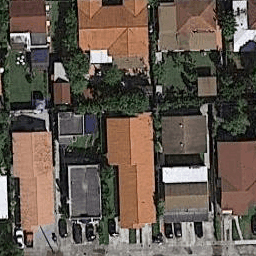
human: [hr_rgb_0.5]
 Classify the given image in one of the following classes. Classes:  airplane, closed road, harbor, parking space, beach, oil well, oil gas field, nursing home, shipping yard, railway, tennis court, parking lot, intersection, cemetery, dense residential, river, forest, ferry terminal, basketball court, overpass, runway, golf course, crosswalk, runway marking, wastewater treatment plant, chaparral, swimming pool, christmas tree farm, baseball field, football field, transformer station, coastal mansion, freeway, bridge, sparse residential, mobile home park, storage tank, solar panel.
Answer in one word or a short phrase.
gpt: dense residential